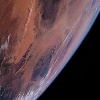
Label: land